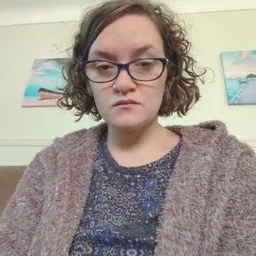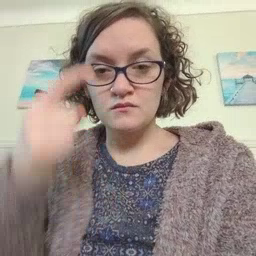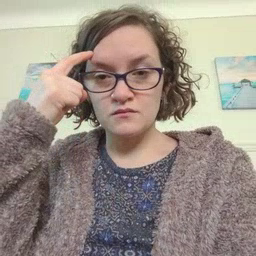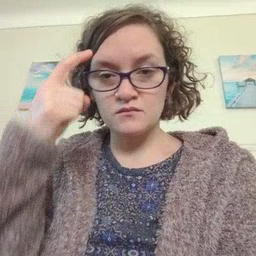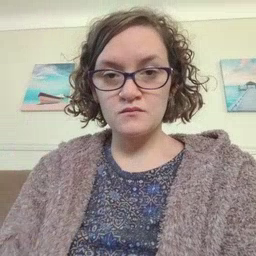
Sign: think